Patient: sex M, age 17
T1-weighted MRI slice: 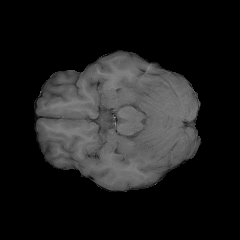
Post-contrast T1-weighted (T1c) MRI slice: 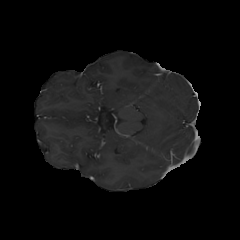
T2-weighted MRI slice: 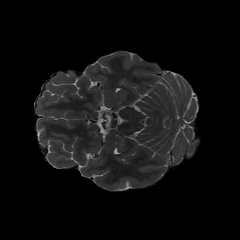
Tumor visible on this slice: no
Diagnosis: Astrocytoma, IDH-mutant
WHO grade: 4